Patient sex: F
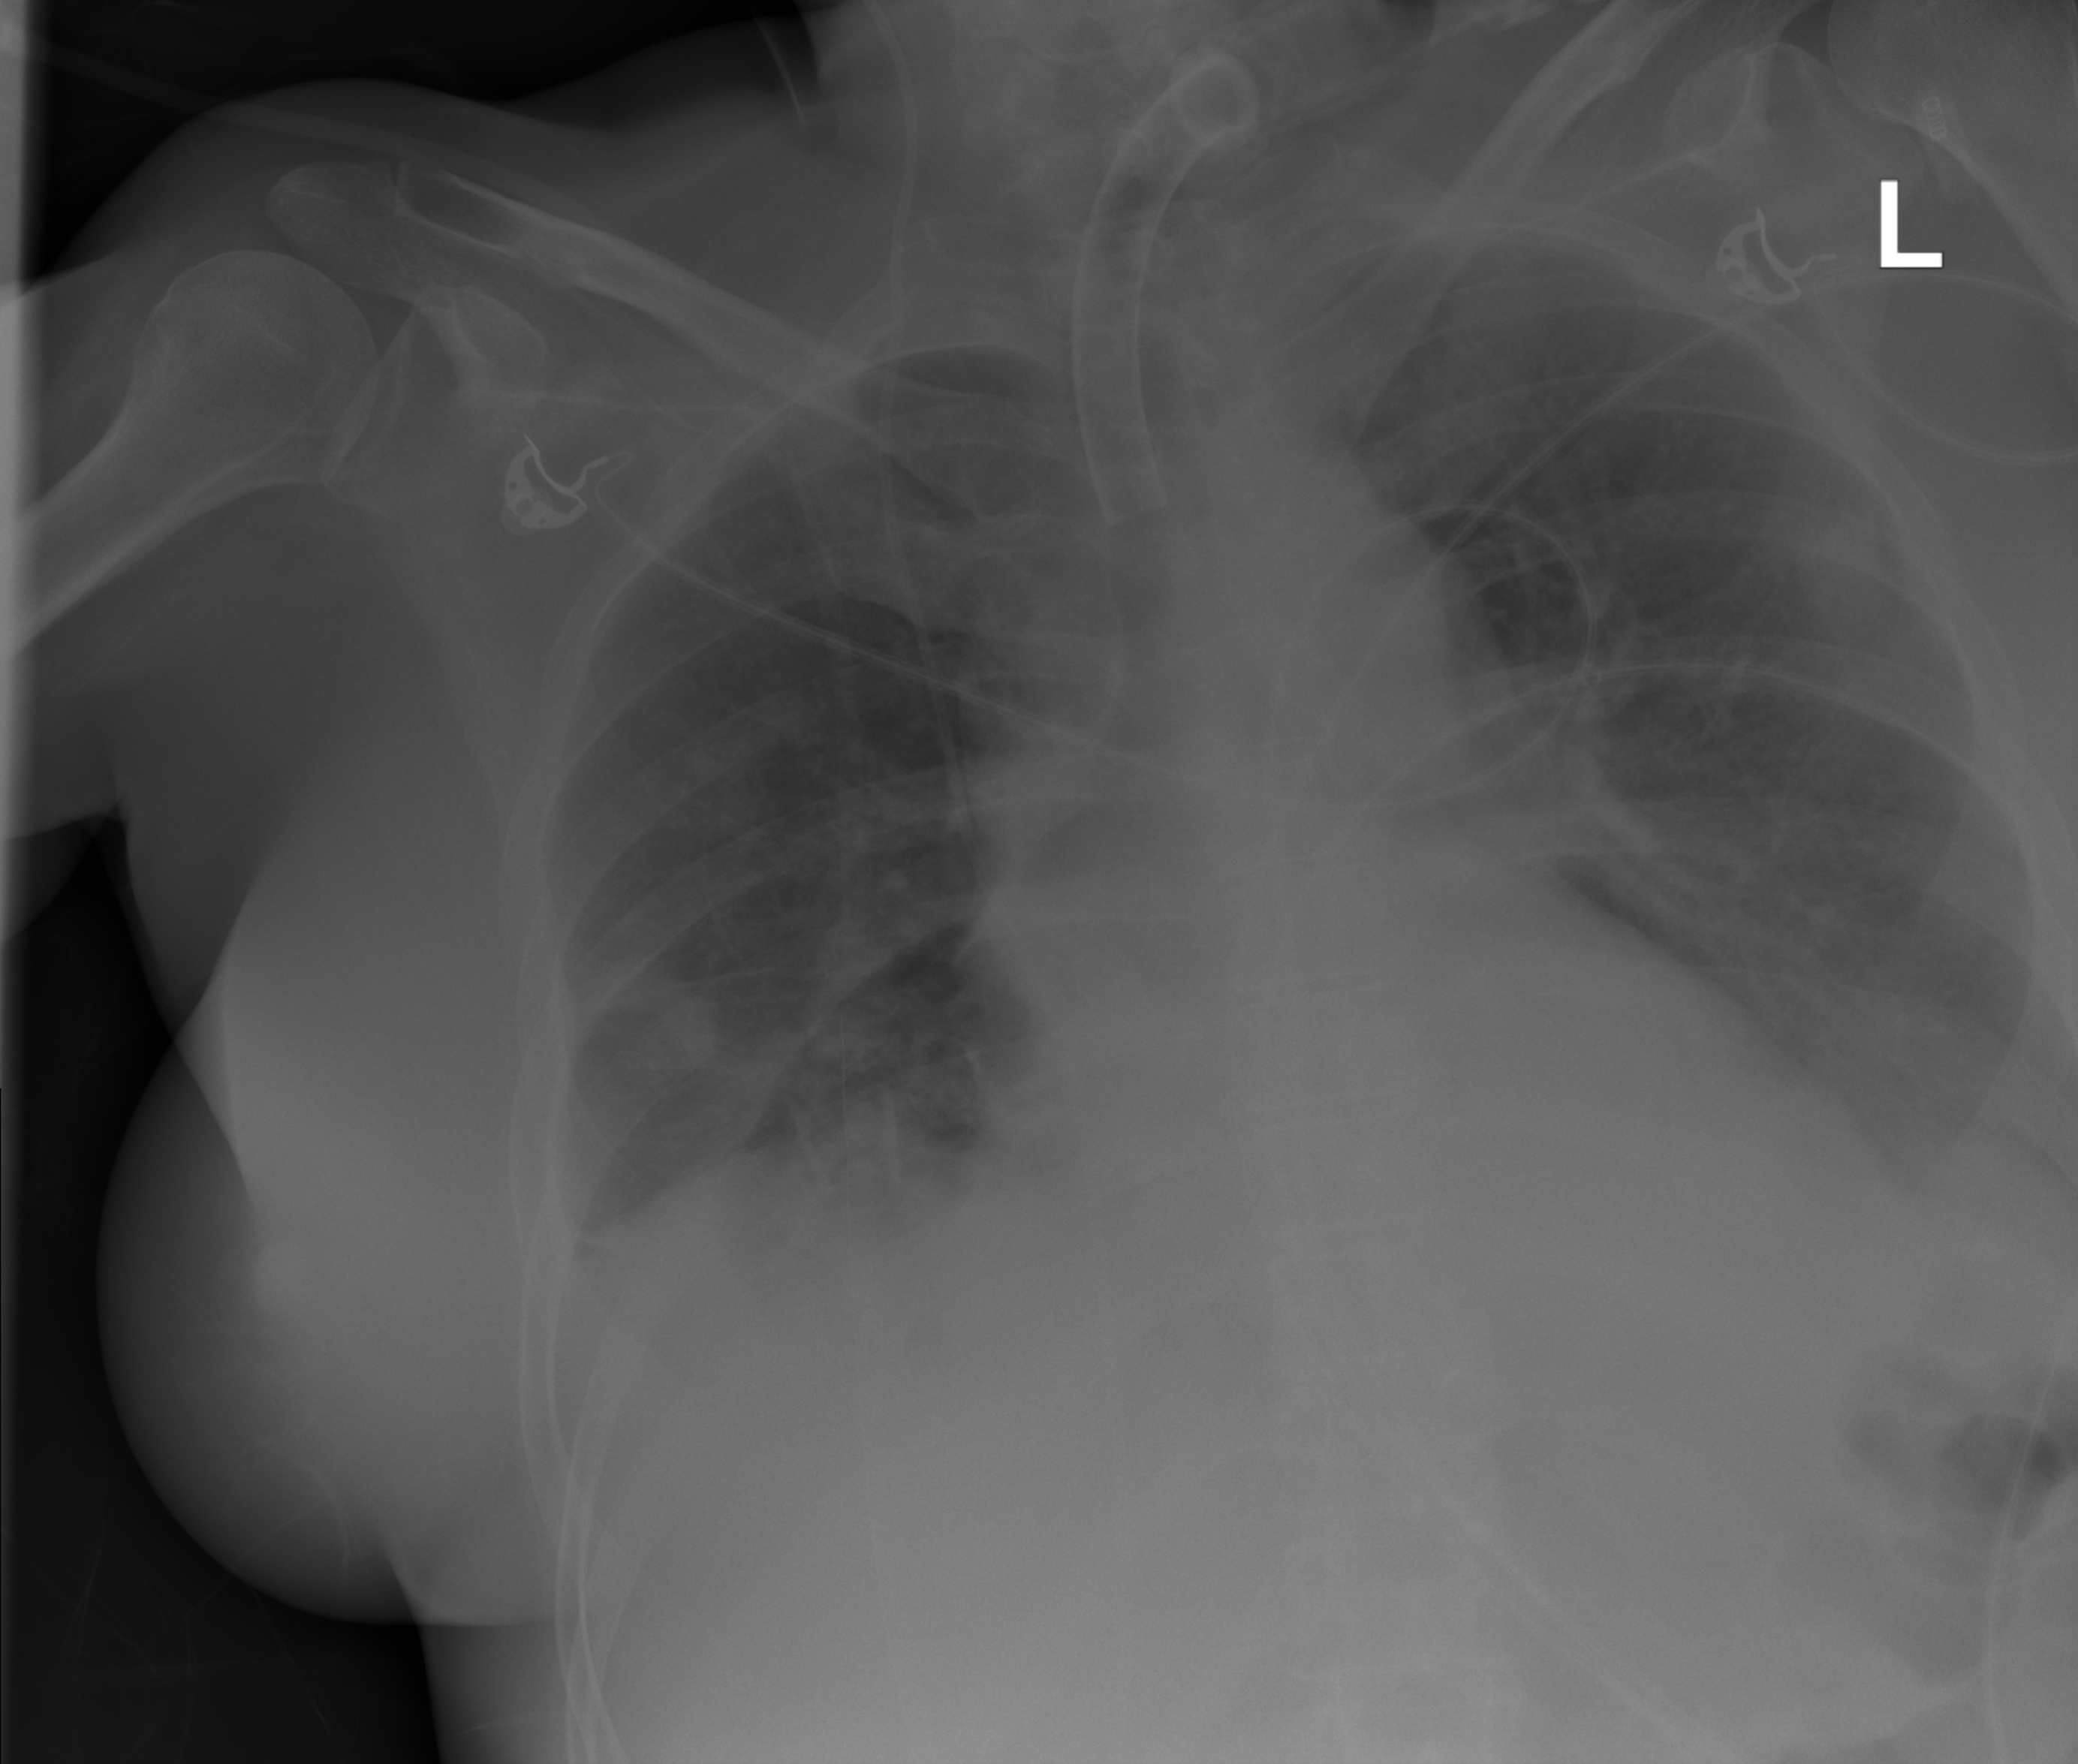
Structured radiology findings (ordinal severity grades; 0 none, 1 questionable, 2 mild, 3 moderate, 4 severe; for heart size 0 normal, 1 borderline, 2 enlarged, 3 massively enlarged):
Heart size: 2
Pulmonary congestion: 2
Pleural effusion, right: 2
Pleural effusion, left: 2
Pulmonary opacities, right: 2
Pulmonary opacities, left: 2
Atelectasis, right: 2
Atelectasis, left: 2